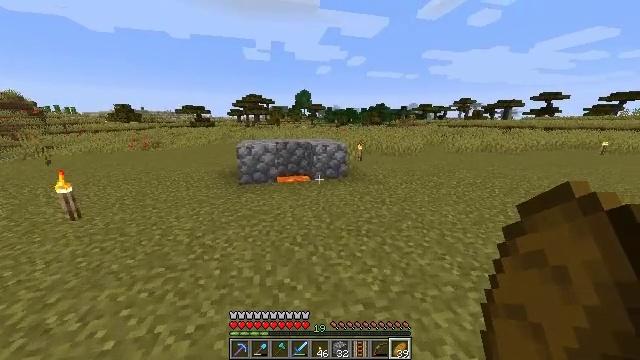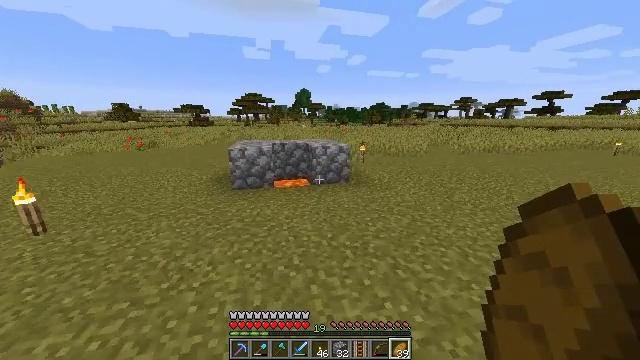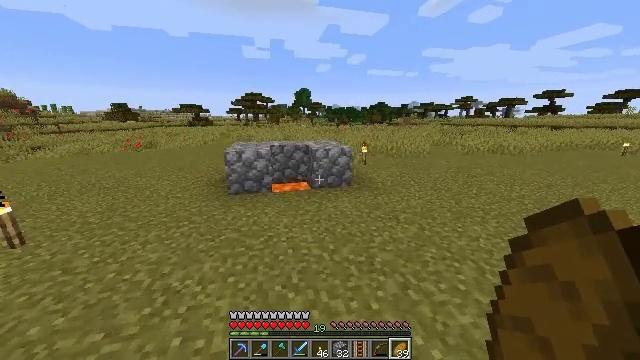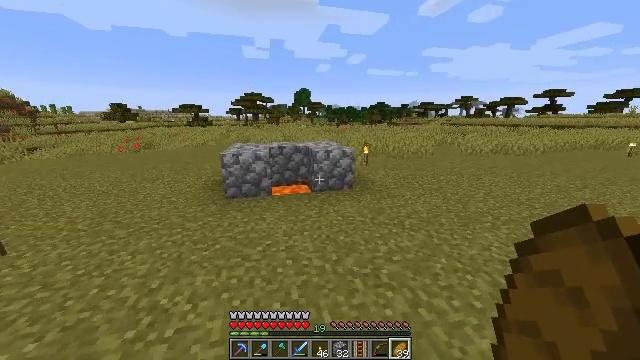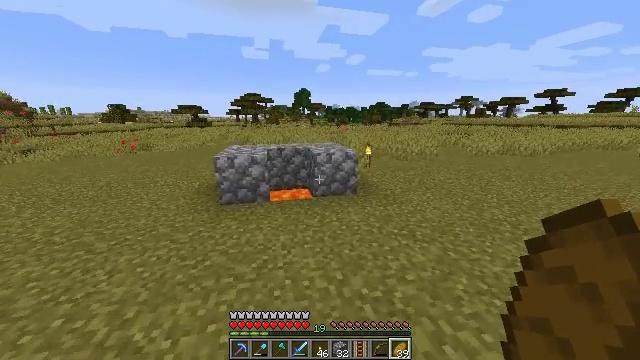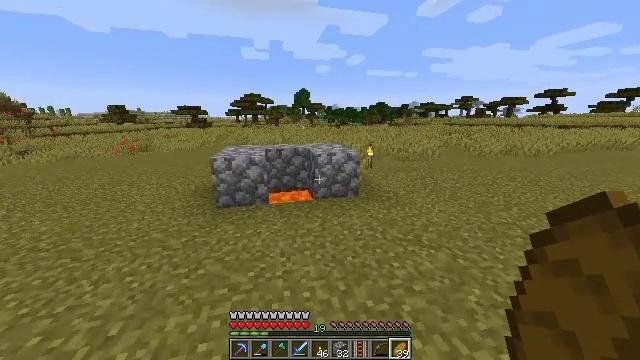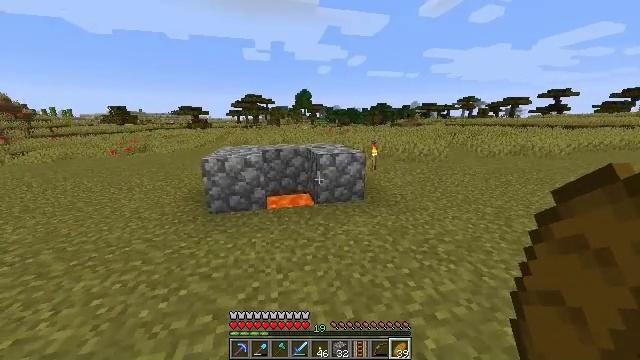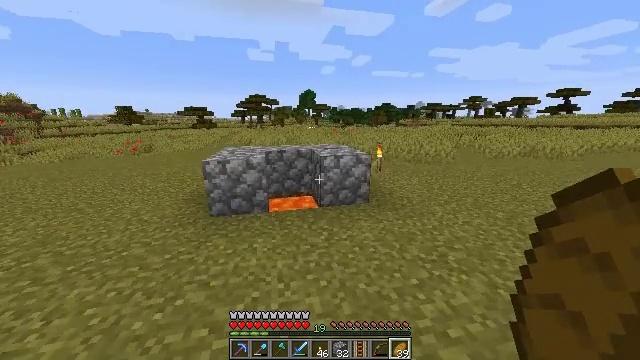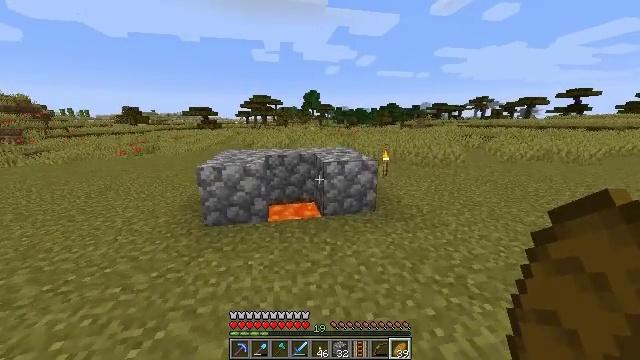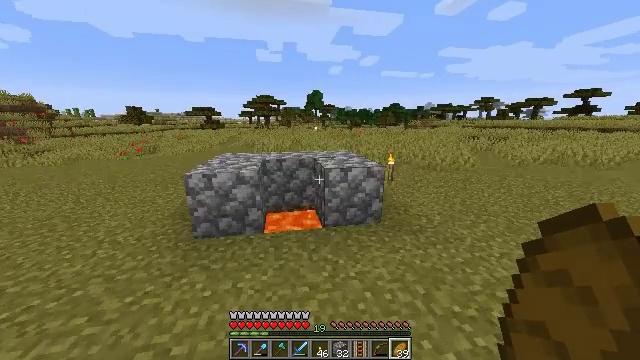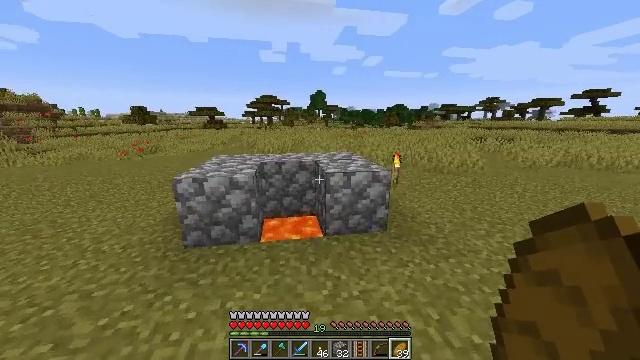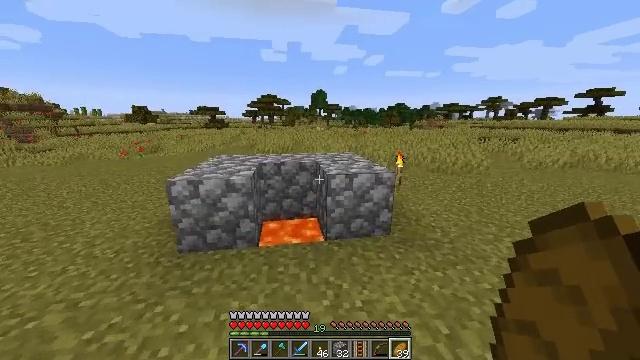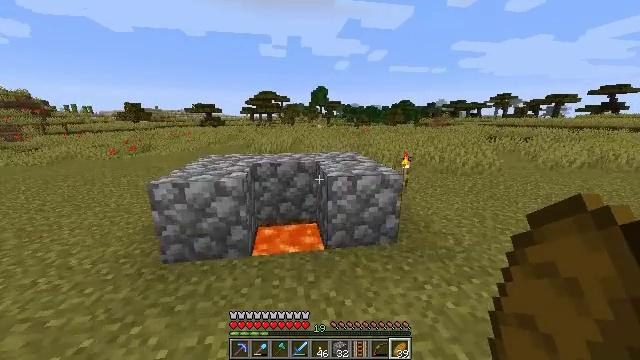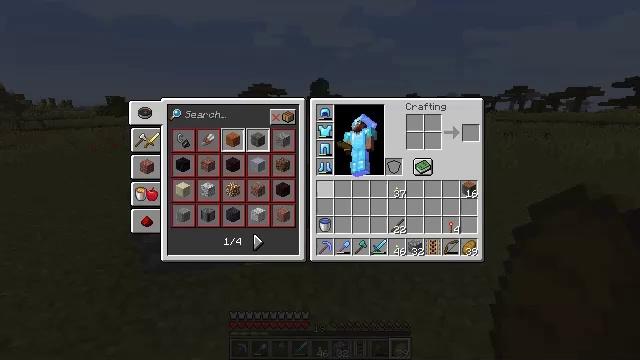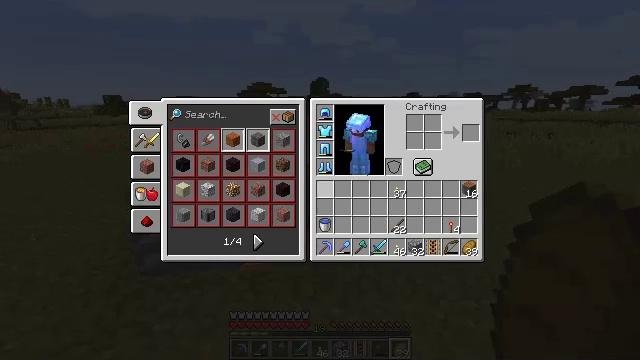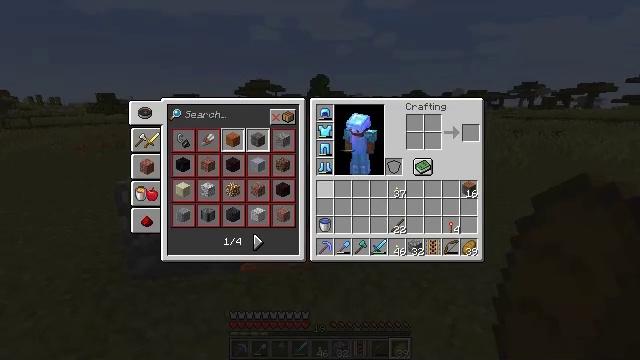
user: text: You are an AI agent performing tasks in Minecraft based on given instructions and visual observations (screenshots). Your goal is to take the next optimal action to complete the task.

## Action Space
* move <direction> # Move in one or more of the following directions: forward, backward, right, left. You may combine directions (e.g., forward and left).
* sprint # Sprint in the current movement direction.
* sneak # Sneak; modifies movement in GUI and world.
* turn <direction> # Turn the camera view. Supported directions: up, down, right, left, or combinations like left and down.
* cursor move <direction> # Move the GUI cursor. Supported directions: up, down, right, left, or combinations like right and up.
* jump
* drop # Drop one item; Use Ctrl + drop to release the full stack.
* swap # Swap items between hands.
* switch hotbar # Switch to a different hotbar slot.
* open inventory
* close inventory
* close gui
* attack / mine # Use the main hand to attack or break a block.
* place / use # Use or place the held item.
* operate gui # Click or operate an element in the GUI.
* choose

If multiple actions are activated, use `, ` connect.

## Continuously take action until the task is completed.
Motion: motion action
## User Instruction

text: Drop a bow.
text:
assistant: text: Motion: move forward, sprint
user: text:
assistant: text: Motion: move forward, sprint
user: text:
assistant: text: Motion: move forward
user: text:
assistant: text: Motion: move forward
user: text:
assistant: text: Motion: move forward
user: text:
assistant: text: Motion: move forward
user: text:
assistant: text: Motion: move forward, turn left
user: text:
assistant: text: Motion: move forward, turn left
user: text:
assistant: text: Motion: move forward
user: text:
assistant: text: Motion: move forward
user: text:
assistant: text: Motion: no_op
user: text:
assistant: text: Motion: no_op
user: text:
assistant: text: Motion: close inventory
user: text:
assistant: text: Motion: close inventory
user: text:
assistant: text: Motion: close inventory
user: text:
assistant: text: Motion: cursor move right and down, open gui
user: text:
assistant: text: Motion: cursor move right and down
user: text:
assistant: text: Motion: cursor move right and down
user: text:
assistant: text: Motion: cursor move right
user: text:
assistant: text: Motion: no_op
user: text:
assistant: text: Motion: cursor move right
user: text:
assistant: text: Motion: cursor move right
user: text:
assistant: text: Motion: no_op
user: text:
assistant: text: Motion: cursor move down
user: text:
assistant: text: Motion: no_op
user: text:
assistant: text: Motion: no_op
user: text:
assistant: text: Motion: no_op
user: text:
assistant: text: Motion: no_op
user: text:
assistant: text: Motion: no_op
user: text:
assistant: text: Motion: no_op